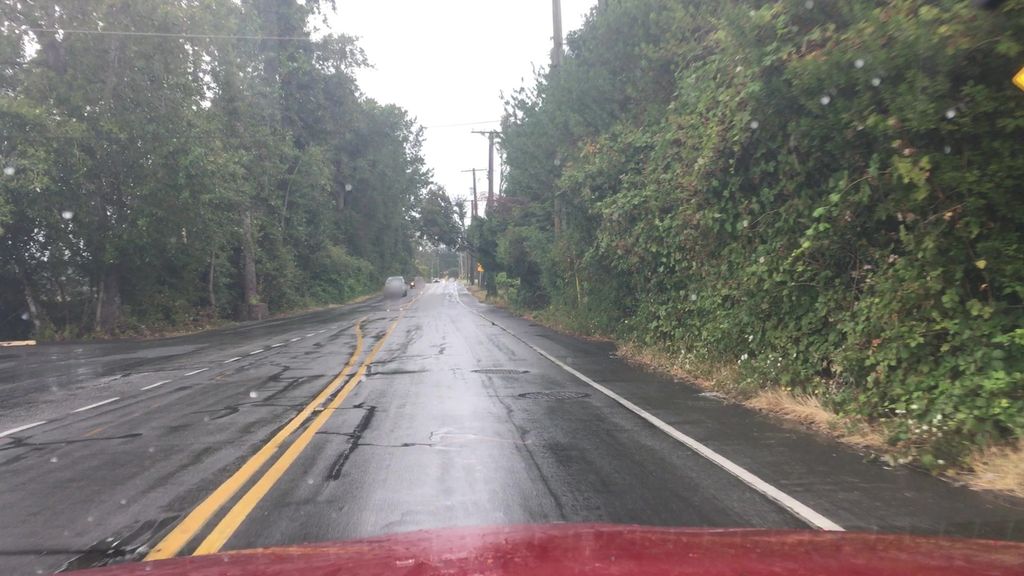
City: victoria